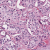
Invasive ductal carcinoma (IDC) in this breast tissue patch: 1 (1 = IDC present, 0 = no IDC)